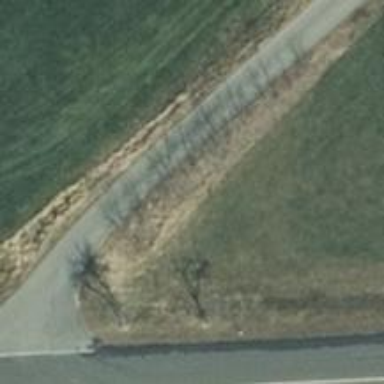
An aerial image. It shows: Asphalt track with grade1 surface.